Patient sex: M
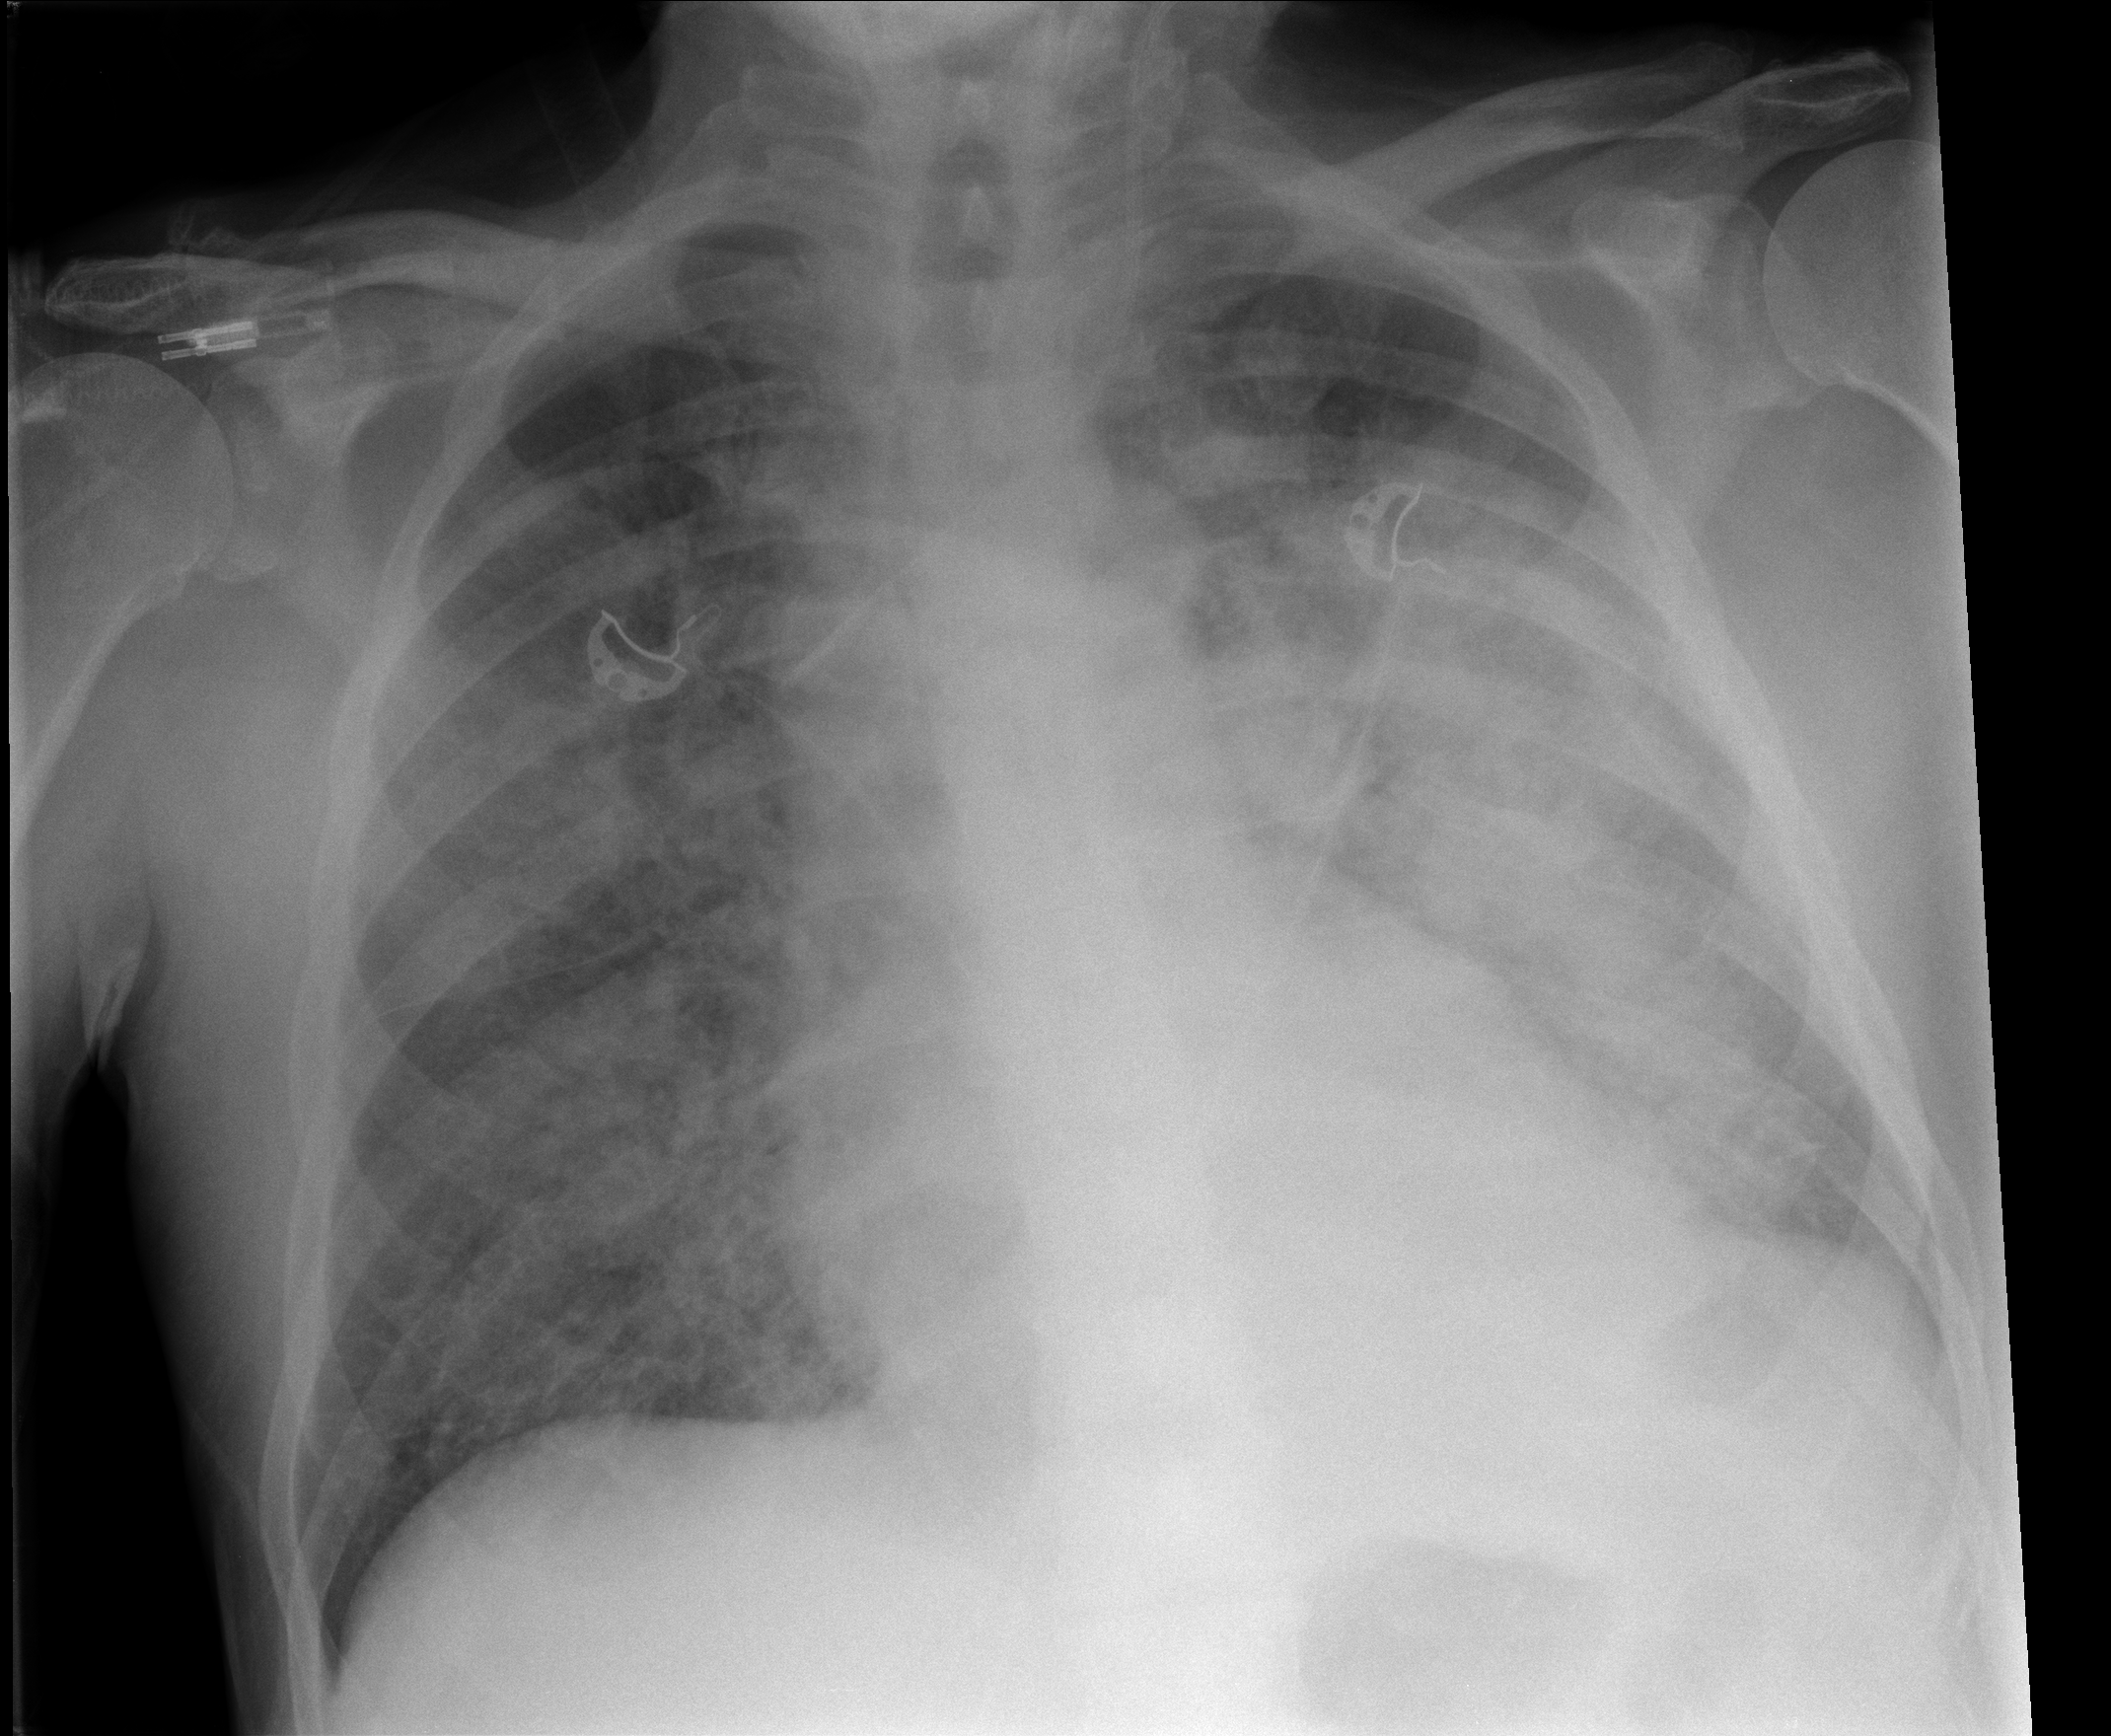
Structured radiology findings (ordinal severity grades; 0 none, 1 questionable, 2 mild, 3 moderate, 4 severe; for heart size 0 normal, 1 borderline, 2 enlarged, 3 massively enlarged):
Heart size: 1
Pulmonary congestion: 2
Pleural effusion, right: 0
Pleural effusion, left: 0
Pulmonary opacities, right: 2
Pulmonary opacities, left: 3
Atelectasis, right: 2
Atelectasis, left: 2